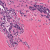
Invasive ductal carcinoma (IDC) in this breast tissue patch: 0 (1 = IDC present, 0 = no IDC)